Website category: auto
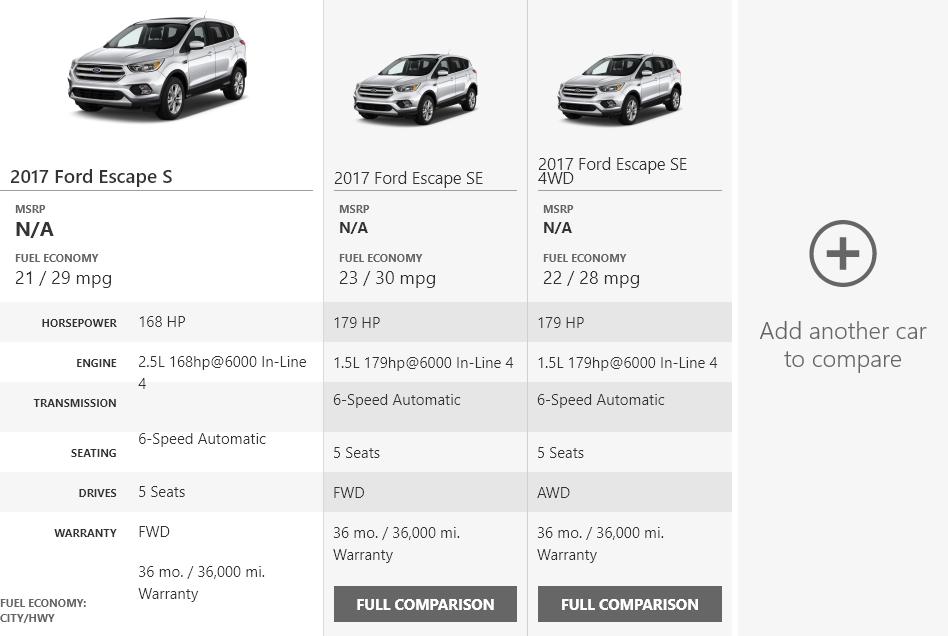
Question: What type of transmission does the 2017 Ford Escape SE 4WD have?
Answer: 6-Speed Automatic

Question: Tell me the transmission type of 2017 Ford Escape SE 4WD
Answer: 6-Speed Automatic

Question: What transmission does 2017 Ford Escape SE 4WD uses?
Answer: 6-Speed Automatic

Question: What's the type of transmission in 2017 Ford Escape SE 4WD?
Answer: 6-Speed Automatic

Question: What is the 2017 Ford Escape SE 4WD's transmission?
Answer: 6-Speed Automatic

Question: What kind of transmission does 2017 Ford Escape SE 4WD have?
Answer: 6-Speed Automatic

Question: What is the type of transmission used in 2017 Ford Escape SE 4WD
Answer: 6-Speed Automatic

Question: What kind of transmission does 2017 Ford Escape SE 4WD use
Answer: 6-Speed Automatic

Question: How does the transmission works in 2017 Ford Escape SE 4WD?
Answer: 6-Speed Automatic

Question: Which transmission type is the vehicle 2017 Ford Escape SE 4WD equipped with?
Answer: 6-Speed Automatic

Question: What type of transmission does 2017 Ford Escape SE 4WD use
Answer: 6-Speed Automatic

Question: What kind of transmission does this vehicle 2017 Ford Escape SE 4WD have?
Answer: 6-Speed Automatic

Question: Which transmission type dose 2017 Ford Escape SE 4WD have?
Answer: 6-Speed Automatic

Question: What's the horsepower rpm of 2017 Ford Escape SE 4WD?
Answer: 179 HP

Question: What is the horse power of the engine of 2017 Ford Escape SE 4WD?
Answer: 179 HP

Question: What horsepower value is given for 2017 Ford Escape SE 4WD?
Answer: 179 HP

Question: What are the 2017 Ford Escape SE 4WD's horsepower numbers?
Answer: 179 HP

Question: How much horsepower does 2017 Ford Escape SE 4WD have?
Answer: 179 HP

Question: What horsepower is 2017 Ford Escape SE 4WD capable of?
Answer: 179 HP

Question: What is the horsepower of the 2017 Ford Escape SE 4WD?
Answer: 179 HP

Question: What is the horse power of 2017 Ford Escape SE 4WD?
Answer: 179 HP

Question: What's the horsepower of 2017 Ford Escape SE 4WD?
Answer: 179 HP

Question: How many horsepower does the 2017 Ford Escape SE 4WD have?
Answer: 179 HP

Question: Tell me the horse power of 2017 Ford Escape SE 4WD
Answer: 179 HP

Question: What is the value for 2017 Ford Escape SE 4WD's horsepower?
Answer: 179 HP

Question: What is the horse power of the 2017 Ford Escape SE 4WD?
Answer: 179 HP

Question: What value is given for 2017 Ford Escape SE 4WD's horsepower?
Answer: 179 HP

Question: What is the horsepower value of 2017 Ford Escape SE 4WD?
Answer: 179 HP

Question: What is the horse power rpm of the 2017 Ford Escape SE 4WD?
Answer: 179 HP

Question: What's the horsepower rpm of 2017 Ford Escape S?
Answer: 168 HP

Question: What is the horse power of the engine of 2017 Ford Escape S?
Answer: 168 HP

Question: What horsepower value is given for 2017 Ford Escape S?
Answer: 168 HP

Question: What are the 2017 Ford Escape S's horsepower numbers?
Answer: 168 HP

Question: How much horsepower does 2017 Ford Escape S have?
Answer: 168 HP

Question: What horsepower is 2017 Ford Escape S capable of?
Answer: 168 HP

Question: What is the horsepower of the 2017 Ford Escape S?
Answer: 168 HP

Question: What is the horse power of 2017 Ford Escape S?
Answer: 168 HP

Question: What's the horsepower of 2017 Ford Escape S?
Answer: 168 HP

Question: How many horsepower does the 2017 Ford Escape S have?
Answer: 168 HP

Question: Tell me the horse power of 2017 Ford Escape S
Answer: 168 HP

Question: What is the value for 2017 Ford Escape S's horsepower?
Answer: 168 HP

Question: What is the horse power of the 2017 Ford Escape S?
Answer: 168 HP

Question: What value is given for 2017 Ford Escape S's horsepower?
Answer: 168 HP

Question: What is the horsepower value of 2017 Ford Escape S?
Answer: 168 HP

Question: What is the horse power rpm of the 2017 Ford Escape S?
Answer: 168 HP

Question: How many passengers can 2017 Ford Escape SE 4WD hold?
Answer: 5 Seats

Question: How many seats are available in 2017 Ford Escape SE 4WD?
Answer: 5 Seats

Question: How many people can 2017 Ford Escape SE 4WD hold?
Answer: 5 Seats

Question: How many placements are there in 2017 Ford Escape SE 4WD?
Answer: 5 Seats

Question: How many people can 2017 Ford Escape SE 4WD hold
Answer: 5 Seats

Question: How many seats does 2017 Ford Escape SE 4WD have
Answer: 5 Seats

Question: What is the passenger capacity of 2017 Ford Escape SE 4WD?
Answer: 5 Seats

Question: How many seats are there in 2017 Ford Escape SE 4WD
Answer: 5 Seats

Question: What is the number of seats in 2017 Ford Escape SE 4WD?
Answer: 5 Seats

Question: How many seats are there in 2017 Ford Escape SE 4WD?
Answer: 5 Seats

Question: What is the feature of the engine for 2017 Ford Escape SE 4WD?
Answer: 1.5L 179hp@6000 In-Line 4

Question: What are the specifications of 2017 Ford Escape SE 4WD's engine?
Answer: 1.5L 179hp@6000 In-Line 4

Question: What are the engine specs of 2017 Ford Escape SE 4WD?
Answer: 1.5L 179hp@6000 In-Line 4

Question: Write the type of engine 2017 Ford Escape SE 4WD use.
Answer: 1.5L 179hp@6000 In-Line 4

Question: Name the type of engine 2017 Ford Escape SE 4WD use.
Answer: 1.5L 179hp@6000 In-Line 4

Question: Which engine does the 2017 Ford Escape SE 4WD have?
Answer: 1.5L 179hp@6000 In-Line 4

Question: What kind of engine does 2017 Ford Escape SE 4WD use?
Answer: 1.5L 179hp@6000 In-Line 4

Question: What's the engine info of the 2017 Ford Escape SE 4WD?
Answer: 1.5L 179hp@6000 In-Line 4

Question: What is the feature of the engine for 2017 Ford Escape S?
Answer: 2.5L 168hp@6000 In-Line 4